Question: I am facing a problem with Hibernate (4.3.0) where as unidirectional @OneToMany returns duplicates.
My database structure (MySQL with InnoDB) where as 'entry' table has a 1:N relationship with 'entry_address' table. The 'entry' table is the main table and 'entry_address' is a sub-table of 'entry' table.
'''
CREATE TABLE IF NOT EXISTS 'entry' (
'id' int(10) unsigned NOT NULL AUTO_INCREMENT,
'name' varchar(500) NOT NULL,
'active' int(1) NOT NULL DEFAULT '0',
'modifiedTS' timestamp NOT NULL DEFAULT '0000-00-00 00:00:00' ON UPDATE CURRENT_TIMESTAMP,
'createdTS' timestamp NOT NULL DEFAULT '0000-00-00 00:00:00',
PRIMARY KEY ('id')
) ENGINE=InnoDB DEFAULT CHARSET=utf8 AUTO_INCREMENT=4 ;
INSERT INTO 'entry' ('id', 'name', 'active', 'modifiedTS', 'createdTS') VALUES
(1, 'Test1', 0, '2012-11-05 13:41:03', '2012-11-01 10:11:22'),
(2, 'Test2', 1, '2012-11-05 11:19:37', '2012-11-01 10:11:33'),
(3, 'Test3', 1, '2012-11-05 11:19:37', '2012-11-01 10:11:44');
CREATE TABLE IF NOT EXISTS 'entry_address' (
'id' int(10) unsigned NOT NULL,
'precedence' int(1) NOT NULL DEFAULT '0',
'line' varchar(255) DEFAULT NULL,
'line2' varchar(255) DEFAULT NULL,
'street' varchar(255) DEFAULT NULL,
'street2' varchar(255) DEFAULT NULL,
'zip' int(5) DEFAULT NULL,
'city' varchar(255) DEFAULT NULL,
'country' varchar(255) DEFAULT NULL,
UNIQUE KEY 'entry_address_uq' ('id','precedence')
) ENGINE=InnoDB DEFAULT CHARSET=utf8;
INSERT INTO 'entry_address' ('id', 'precedence', 'line', 'line2', 'street', 'street2', 'zip', 'city', 'country') VALUES
(1, 0, 'Line4.1', 'Line4.2', 'Street4.1', 'Street4.2', 9488, 'Schellenberg', 'Liechtenstein'),
(2, 10, 'Line1.1', 'Line1.2', 'Street1.1', 'Street1.2', 9492, 'Eschen', 'Liechtenstein'),
(2, 20, 'Line2.1', 'Line2.2', 'Street2.1', 'Street2.2', 9490, 'Vaduz', 'Liechtenstein'),
(2, 30, 'Line3.1', 'Line3.2', 'Street3.1', 'Street3.2', 9494, 'Schaan', 'Liechtenstein'),
(3, 10, 'Line5.1', 'Line5.2', 'Street5.1', 'Street5.2', 9492, 'Eschen', 'Liechtenstein'),
(3, 20, 'Line6.1', 'Line6.2', 'Street6.1', 'Street6.2', 9492, 'Eschen', 'Liechtenstein');
ALTER TABLE 'entry_address'
ADD CONSTRAINT 'entry_address_fk' FOREIGN KEY ('id') REFERENCES 'entry' ('id');
'''
Here's the minimal code of "entry" entity.
'''
import java.util.Collection;
import javax.persistence.*;
@Entity
@Table(name = "entry")
public class Entry {
@Id
@GeneratedValue
@Column(name = "id")
private Integer id;
@Column(name = "name")
private String name;
@OneToMany(fetch=FetchType.EAGER)
@JoinColumn(name = "id")
private Collection<EntryAddress> addresses;
@Override
public String toString() {
return String.format("Entry [id=%s, name=%s, addresses=%s]", id, name, addresses);
}
}
'''
Here's the minimal code of "entry_address" entity:
'''
import javax.persistence.*;
@Entity
@Table(name = "entry_address")
public class EntryAddress {
@Id
@Column(name = "id")
private Integer id;
@Column(name = "line")
private String line;
@Override
public String toString() {
return String.format("EntryAddress [line=%s]", line);
}
}
'''
This is the query done by Hibernate (looks good!):
Hibernate: select this_.id as id0_1_, this_.name as name0_1_, addresses2_.id as id0_3_, addresses2_.id as id1_3_, addresses2_.id as id1_0_, addresses2_.line as line1_0_ from entry this_ left outer join entry_address addresses2_ on this_.id=addresses2_.id

But if I run JUnit using:
'''
import java.util.Collection;
import junit.framework.Assert;
import li.pitschmann.transaction.dao.EntryDao;
import li.pitschmann.transaction.entity.Entry;
import org.junit.Test;
import org.springframework.beans.factory.annotation.Autowired;
import org.springframework.test.context.ContextConfiguration;
import org.springframework.test.context.junit4.AbstractTransactionalJUnit4SpringContextTests;
@ContextConfiguration(locations={"file:**/web-spring.xml"})
public class EntryDaoTest extends AbstractTransactionalJUnit4SpringContextTests {
@Autowired
private EntryDao entryDao;
@Test
public void findAllEntries() {
Collection<Entry> entries = entryDao.findEntries();
Assert.assertNotNull(entries);
for (Entry e : entries) {
System.out.println("++: " + e);
}
// Assert.assertEquals(3, entries.size());
}
}
'''
'''
import java.util.Collection;
import org.hibernate.SessionFactory;
import org.springframework.transaction.annotation.Transactional;
import li.pitschmann.transaction.dao.EntryDao;
import li.pitschmann.transaction.entity.Entry;
public class EntryDaoImpl implements EntryDao {
private SessionFactory sessionFactory;
/**
* {@inheritDoc}
*/
@SuppressWarnings("unchecked")
@Transactional
public Collection<Entry> findEntries() {
return sessionFactory.getCurrentSession().createCriteria(Entry.class).list();
}
public void setSessionFactory(SessionFactory sessionFactory) {
this.sessionFactory = sessionFactory;
}
}
'''
Spring XML (most important part, Spring 3.1.2.RELEASE):
'''
<tx:annotation-driven transaction-manager="transactionManager" />
<context:annotation-config />
<!-- MySQL DataSource -->
<bean id="dataSource" class="com.mchange.v2.c3p0.ComboPooledDataSource">
<property name="driverClass" value="com.mysql.jdbc.Driver" />
<property name="jdbcUrl" value="jdbc:mysql://localhost:3306/entry_db" />
<property name="user" value="root" />
<property name="password" value="" />
</bean>
<!-- Session Factory -->
<bean id="sessionFactory" class="org.springframework.orm.hibernate4.LocalSessionFactoryBean">
<property name="dataSource" ref="dataSource" />
<property name="packagesToScan">
<list>
<value>li.pitschmann.transaction.entity</value>
</list>
</property>
<property name="hibernateProperties">
<props>
<prop key="hibernate.dialect">org.hibernate.dialect.MySQL5InnoDBDialect</prop>
<prop key="hibernate.show_sql">true</prop>
</props>
</property>
</bean>
<!-- Transaction Manager -->
<bean id="transactionManager" class="org.springframework.orm.hibernate4.HibernateTransactionManager">
<property name="sessionFactory" ref="sessionFactory" />
</bean>
'''
The console log is:
'''
++: Entry [id=1, name=Test1, addresses=[EntryAddress [line=Line4.1]]]
++: Entry [id=2, name=Test2, addresses=[EntryAddress [line=Line1.1], EntryAddress [line=Line1.1], EntryAddress [line=Line1.1]]]
++: Entry [id=2, name=Test2, addresses=[EntryAddress [line=Line1.1], EntryAddress [line=Line1.1], EntryAddress [line=Line1.1]]]
++: Entry [id=2, name=Test2, addresses=[EntryAddress [line=Line1.1], EntryAddress [line=Line1.1], EntryAddress [line=Line1.1]]]
++: Entry [id=3, name=Test3, addresses=[EntryAddress [line=Line5.1], EntryAddress [line=Line5.1]]]
++: Entry [id=3, name=Test3, addresses=[EntryAddress [line=Line5.1], EntryAddress [line=Line5.1]]]
'''
I also tried to use @OneToMany(fetch=FetchType.LAZY) instead of FetchType.EAGER - same issue with duplicate addresses.
'''
++: Entry [id=1, name=Test1, addresses=[EntryAddress [line=Line4.1]]]
++: Entry [id=2, name=Test2, addresses=[EntryAddress [line=Line1.1], EntryAddress [line=Line1.1], EntryAddress [line=Line1.1]]]
++: Entry [id=3, name=Test3, addresses=[EntryAddress [line=Line5.1], EntryAddress [line=Line5.1]]]
'''
This is my expecation (3 entry objects with different addresses):
'''
++: Entry [id=1, name=Test1, addresses=[EntryAddress [line=Line4.1]]]
++: Entry [id=2, name=Test2, addresses=[EntryAddress [line=Line1.1], EntryAddress [line=Line2.1], EntryAddress [line=Line3.1]]]
++: Entry [id=3, name=Test3, addresses=[EntryAddress [line=Line5.1], EntryAddress [line=Line6.1]]]
'''
Is there a bug in Hibernate or am I doing something wrong? Hope someone can help me to find the root cause?! Thank you :-)
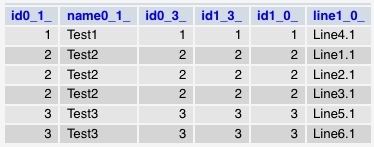
Answer: You might need to modify your method like so:
'''
@SuppressWarnings("unchecked")
@Transactional
public Collection<Entry> findEntries() {
return sessionFactory.getCurrentSession()
.createCriteria(Entry.class)
.setResultTransformer(Criteria.DISTINCT_ROOT_ENTITY)
.list();
}
'''
Also, change 'addresses' to a 'Set':
'''
@OneToMany(fetch=FetchType.EAGER)
@JoinColumn(name = "id")
private Set<EntryAddress> addresses;
'''
Edit:
Oh...In 'EntryAddress' you have 'id' defined as the '@Id' but it is not unique. You should make 'id' the primary key and have it auto increment like you do in 'Entry'. Then create another field in 'EntryAddress' that is the foreign key to 'Entry' called something like 'entry_id'.